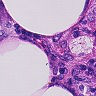
Metastatic tissue present: no